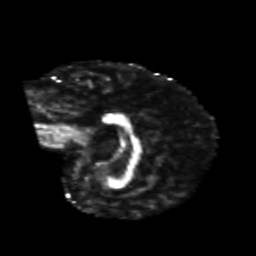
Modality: FA
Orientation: sagittal
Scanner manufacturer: siemens
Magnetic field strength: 3 T
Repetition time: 6.8 s
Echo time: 0.093 s